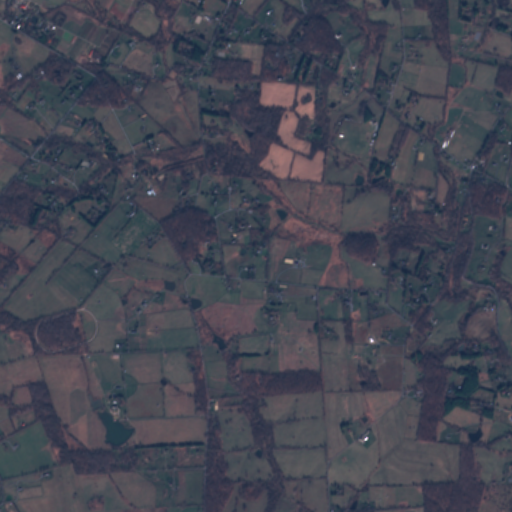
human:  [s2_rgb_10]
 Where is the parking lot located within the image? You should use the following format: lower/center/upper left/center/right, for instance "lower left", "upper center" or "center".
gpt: The parking lot is located in the upper left of the image.
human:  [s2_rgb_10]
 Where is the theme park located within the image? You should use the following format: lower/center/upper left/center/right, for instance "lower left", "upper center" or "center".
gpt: The theme park is located in the upper left of the image.
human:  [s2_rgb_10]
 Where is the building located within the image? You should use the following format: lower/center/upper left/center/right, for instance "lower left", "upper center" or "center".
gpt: The building is located in the upper right of the image.
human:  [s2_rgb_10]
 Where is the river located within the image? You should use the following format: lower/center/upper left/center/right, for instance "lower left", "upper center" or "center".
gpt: The river is located in the upper left of the image.
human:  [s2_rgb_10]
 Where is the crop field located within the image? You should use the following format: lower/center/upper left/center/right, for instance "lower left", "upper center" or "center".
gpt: There is no crop field in the image.